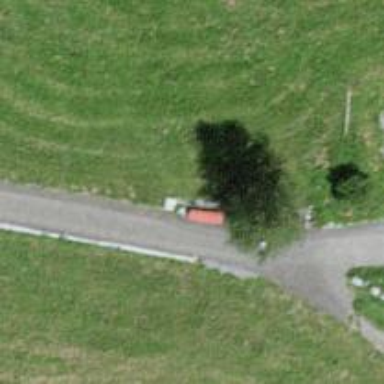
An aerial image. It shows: Bench for seating.